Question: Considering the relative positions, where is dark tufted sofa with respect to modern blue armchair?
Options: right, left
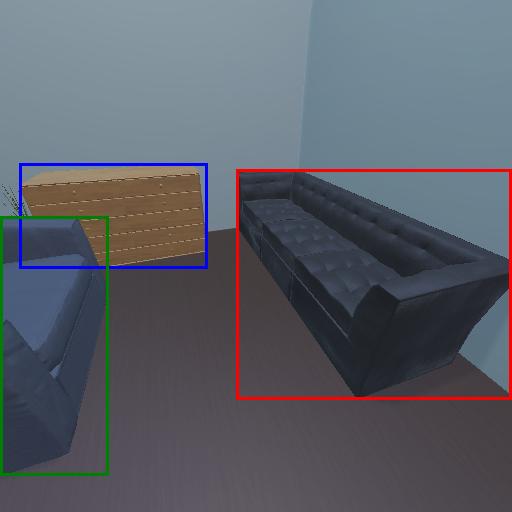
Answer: right